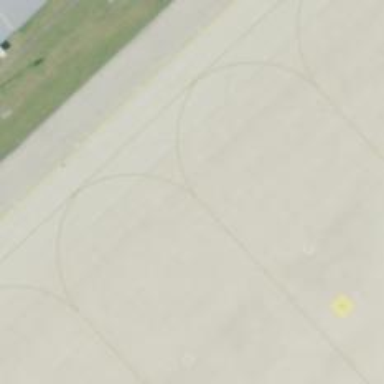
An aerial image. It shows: View of taxiway at the airport.